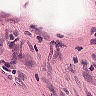
Metastatic tissue present: no